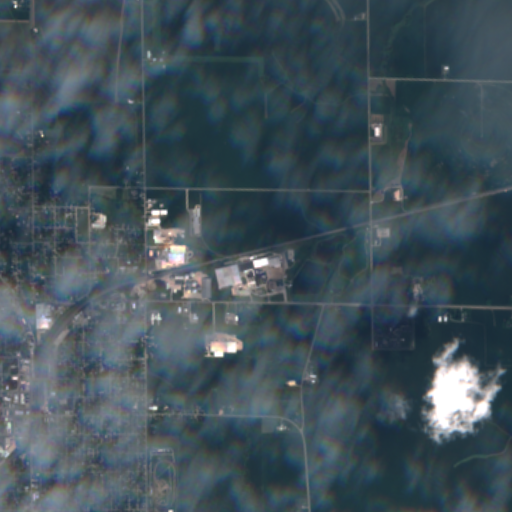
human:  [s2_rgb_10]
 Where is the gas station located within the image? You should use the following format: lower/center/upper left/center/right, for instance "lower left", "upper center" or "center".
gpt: The gas station is located in the center left of the image.
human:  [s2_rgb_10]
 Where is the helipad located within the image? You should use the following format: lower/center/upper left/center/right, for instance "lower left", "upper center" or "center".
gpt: The helipad is located in the center right of the image.
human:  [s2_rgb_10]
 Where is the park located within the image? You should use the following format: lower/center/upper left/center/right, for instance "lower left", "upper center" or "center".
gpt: The park is located in the lower left of the image.
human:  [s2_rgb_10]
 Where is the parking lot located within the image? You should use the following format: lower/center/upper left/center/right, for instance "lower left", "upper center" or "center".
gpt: The parking lot is located in the lower left of the image.
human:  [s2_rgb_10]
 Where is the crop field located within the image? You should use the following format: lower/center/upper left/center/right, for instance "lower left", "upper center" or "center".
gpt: There is no crop field in the image.